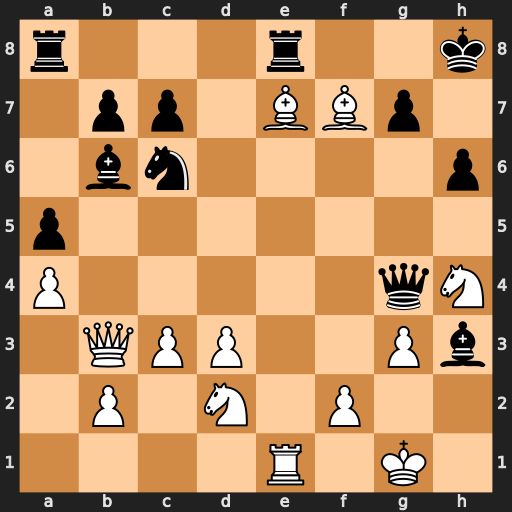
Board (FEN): r3r2k/1pp1BBp1/1bn4p/p7/P5qN/1QPP2Pb/1P1N1P2/4R1K1
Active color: w
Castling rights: -
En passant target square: -
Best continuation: Ng6+ Kh7 d4